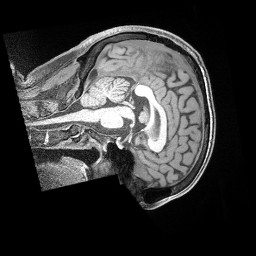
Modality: T1w
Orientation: sagittal
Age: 38
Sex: male
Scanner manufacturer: siemens
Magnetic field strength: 3 T
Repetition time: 2 s
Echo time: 0.00211 s